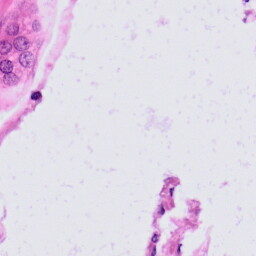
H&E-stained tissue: Prostate